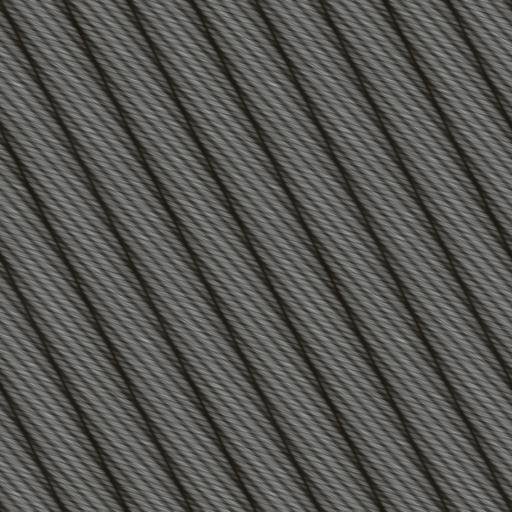
Tags: beige light metal rope steel string